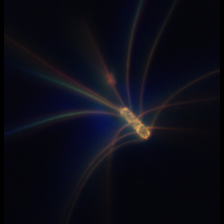
Taxon: Chaetoceros
Group: Diatoms